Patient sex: M
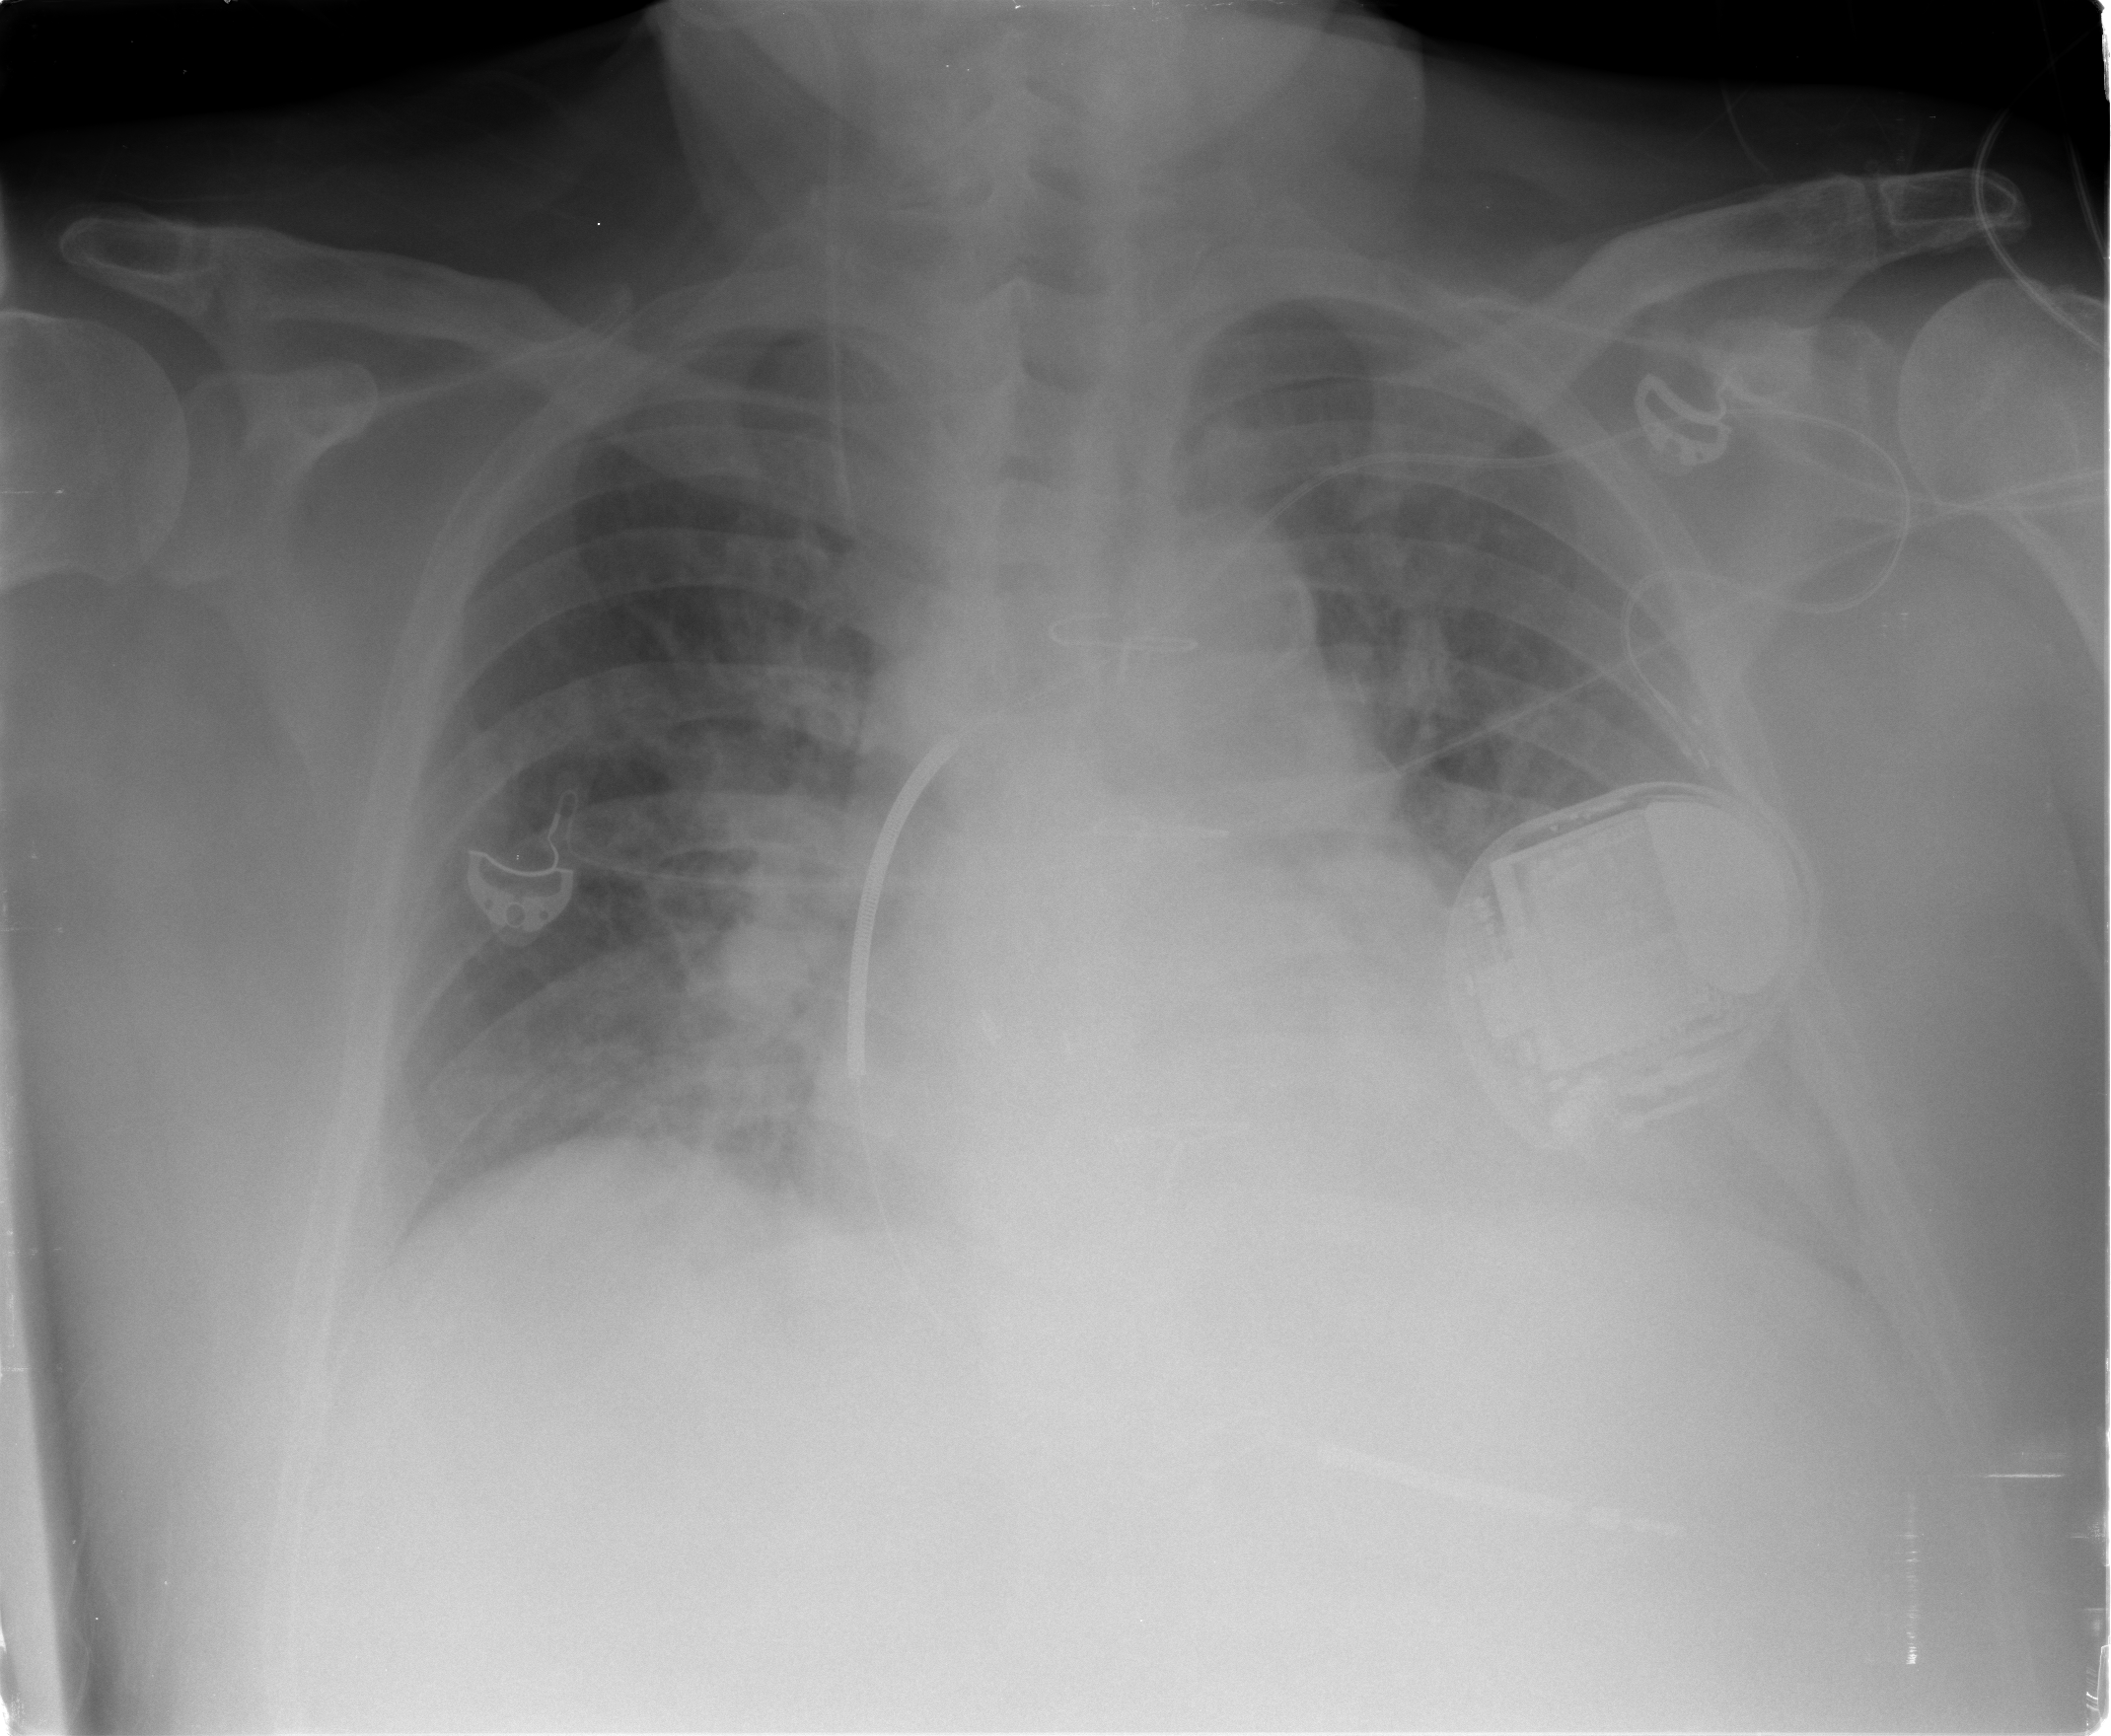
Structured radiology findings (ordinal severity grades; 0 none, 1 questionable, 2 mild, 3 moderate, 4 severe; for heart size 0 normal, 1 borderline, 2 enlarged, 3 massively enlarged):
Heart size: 2
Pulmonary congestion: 3
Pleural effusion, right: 1
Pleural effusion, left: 2
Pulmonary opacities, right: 2
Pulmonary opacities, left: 2
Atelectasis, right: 2
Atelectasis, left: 2